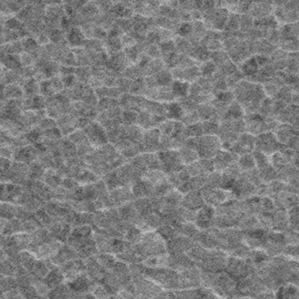
Label: frost